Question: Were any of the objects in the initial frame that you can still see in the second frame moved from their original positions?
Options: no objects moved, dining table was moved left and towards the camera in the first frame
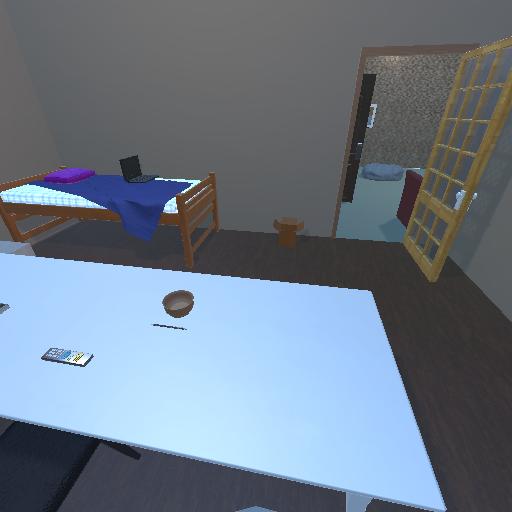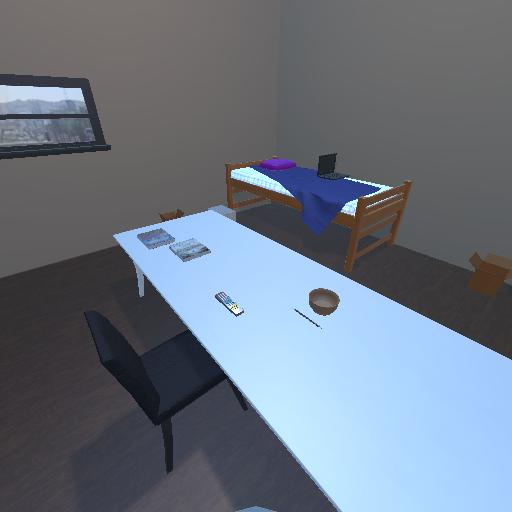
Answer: no objects moved